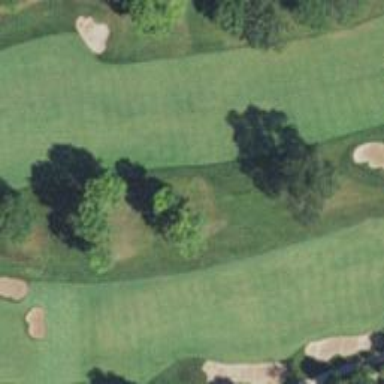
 part of golf course fairway. It is used for the sport of golf."